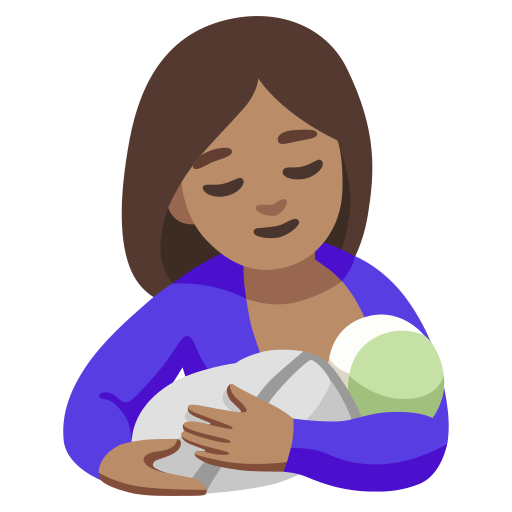
Emoji: 🤱🏽